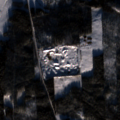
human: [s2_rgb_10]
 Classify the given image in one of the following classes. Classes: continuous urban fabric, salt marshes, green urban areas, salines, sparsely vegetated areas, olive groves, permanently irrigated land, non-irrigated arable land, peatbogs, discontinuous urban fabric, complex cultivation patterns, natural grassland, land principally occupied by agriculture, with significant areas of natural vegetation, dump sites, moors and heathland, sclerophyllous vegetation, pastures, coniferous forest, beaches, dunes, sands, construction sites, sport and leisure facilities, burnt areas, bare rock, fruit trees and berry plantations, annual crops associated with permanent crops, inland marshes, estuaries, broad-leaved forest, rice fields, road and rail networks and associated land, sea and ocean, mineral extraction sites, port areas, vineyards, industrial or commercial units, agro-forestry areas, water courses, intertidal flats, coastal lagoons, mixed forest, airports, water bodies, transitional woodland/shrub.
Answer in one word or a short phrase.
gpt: non-irrigated arable land, coniferous forest, mixed forest, transitional woodland/shrub